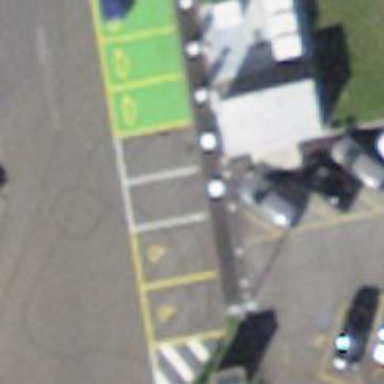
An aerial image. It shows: Charging station.